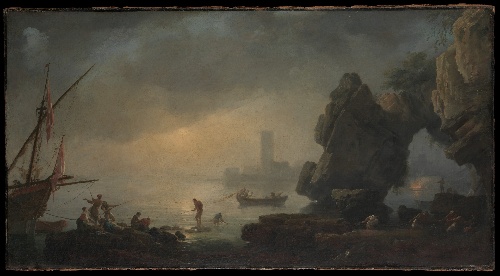
Title: Harbor Scene with a Grotto and Fishermen Hauling in Nets
Artist: Joseph Vernet
Artist bio: French, late 18th century
Object type: Painting
Classification: Paintings
Medium: Oil on canvas
Dimensions: 22 3/4 x 42 1/8 in. (57.8 x 107 cm)
Department: European Paintings
Credit line: Bequest of Catherine D. Wentworth, 1948
Accession year: 1948
Repository: Metropolitan Museum of Art, New York, NY
Tags: Men|Fishing|Boats|Harbors